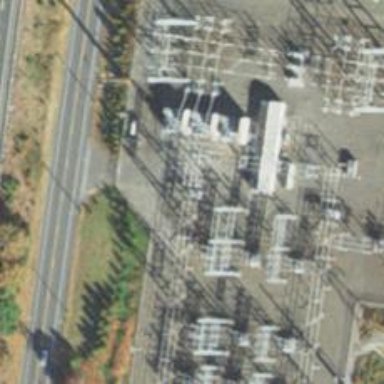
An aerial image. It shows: Switch for power supply.